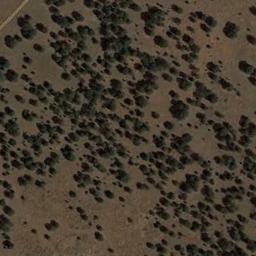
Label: chaparral